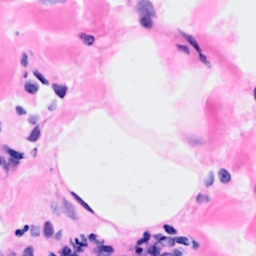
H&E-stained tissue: Breast